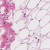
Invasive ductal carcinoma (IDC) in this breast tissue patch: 0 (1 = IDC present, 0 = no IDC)